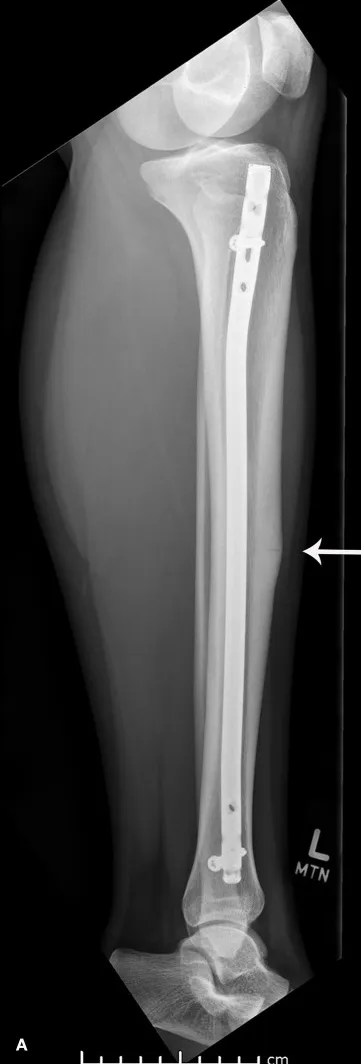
One year post-operative lateral x-ray of the left.
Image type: radiology (x_ray)